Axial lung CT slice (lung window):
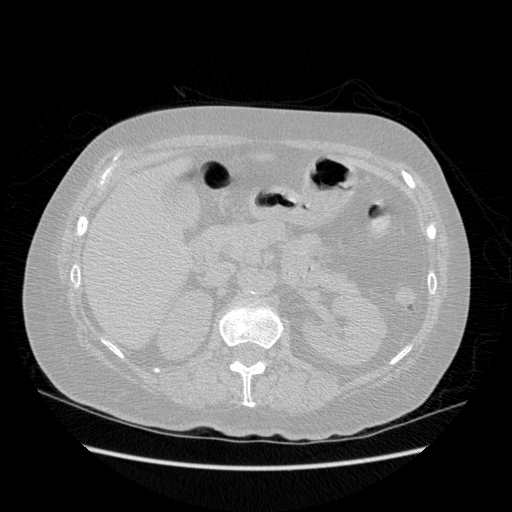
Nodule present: no